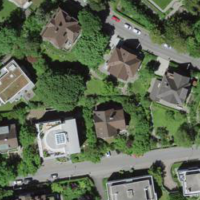
EUNIS habitat code: 55
Species observed at this site:
Asplenium ruta-muraria
Erigeron canadensis